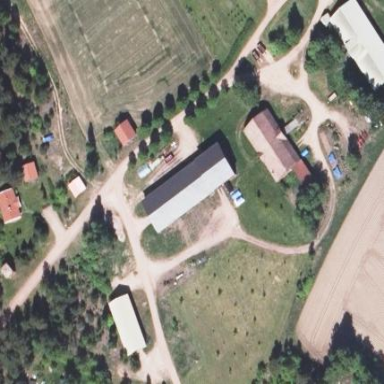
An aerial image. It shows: Farm auxiliary building.